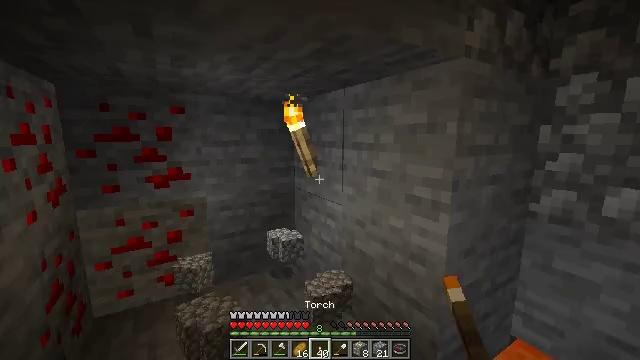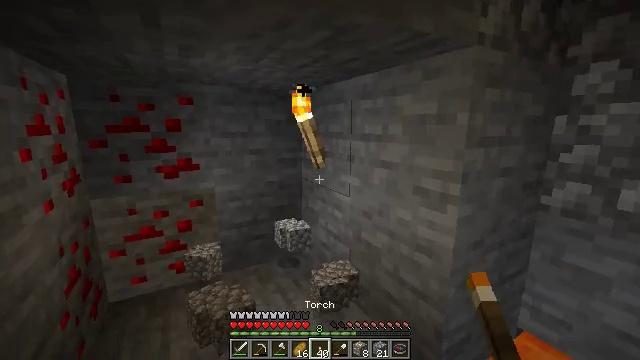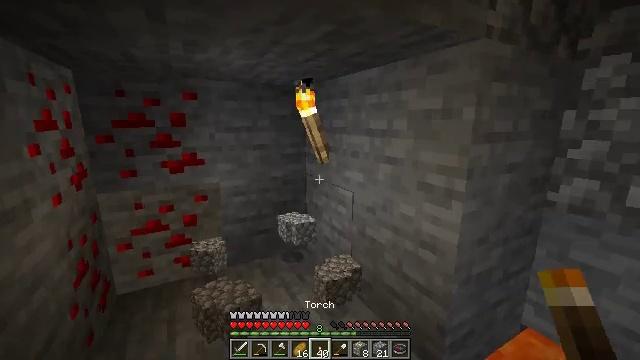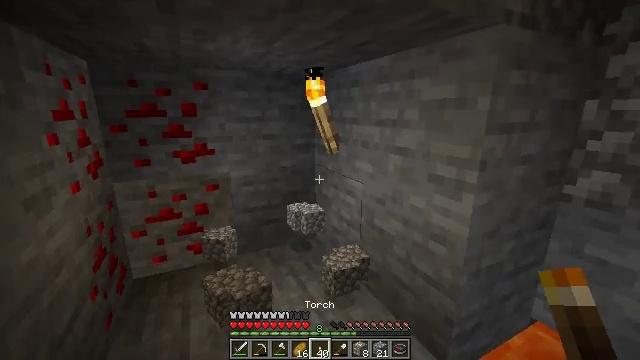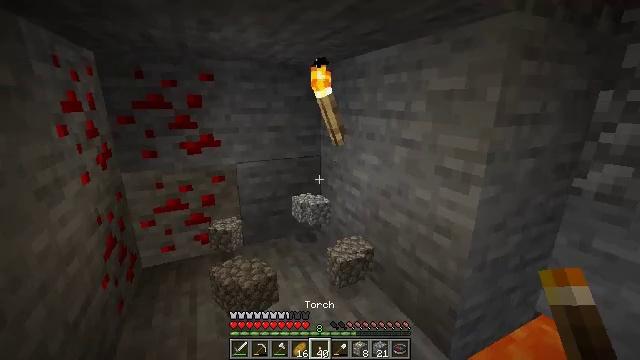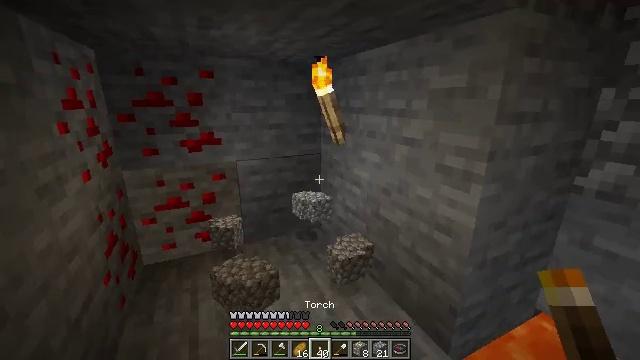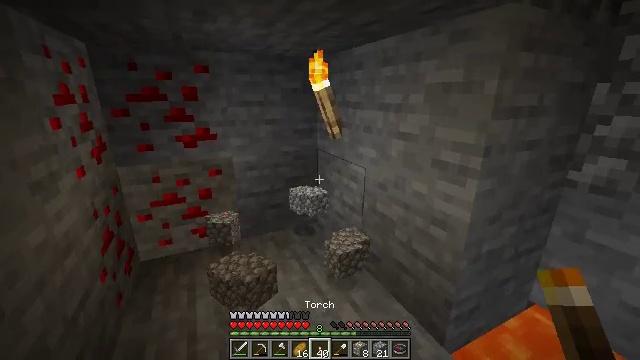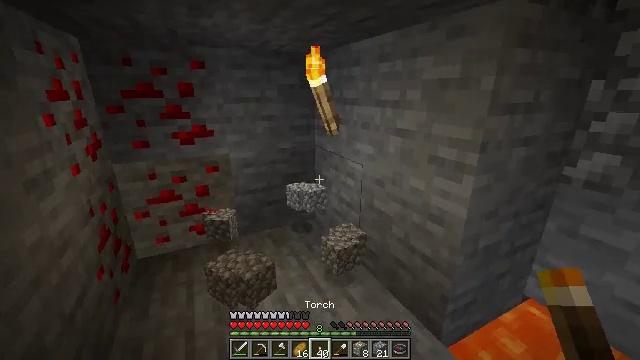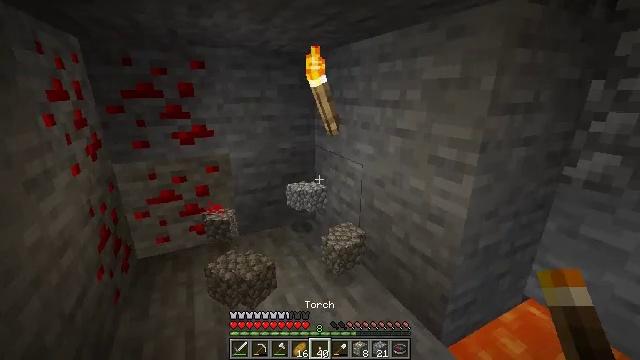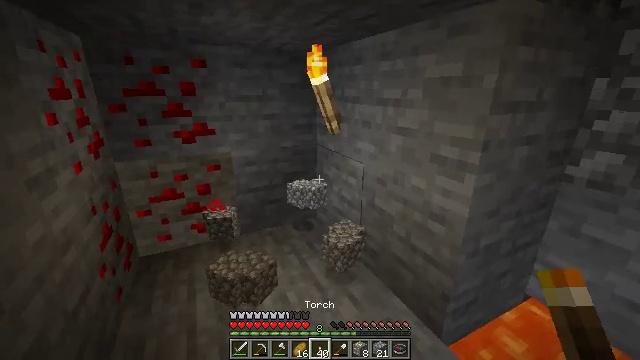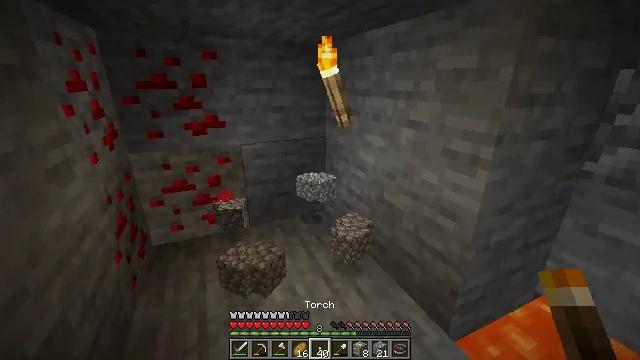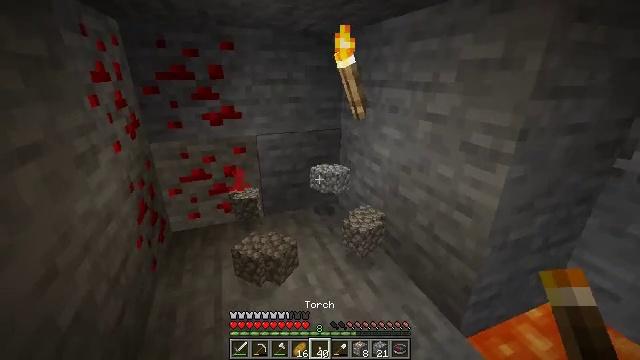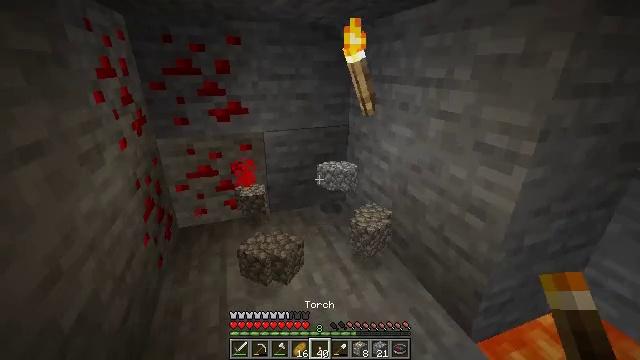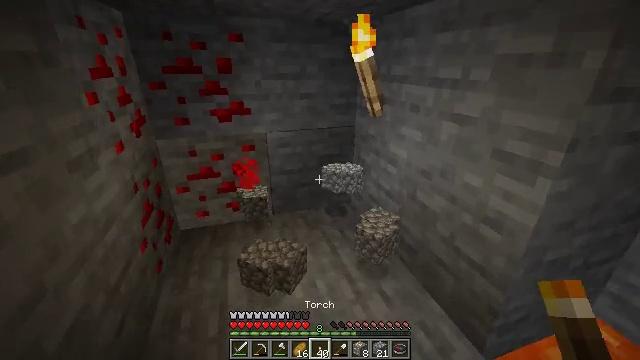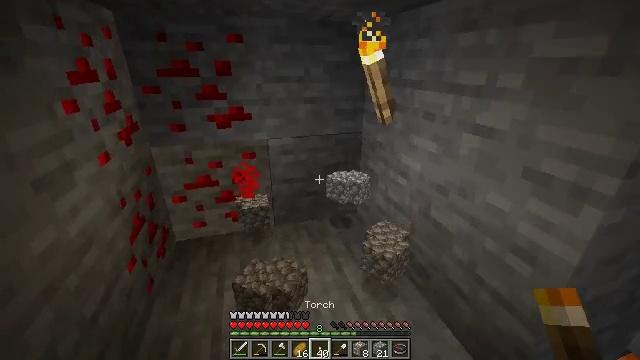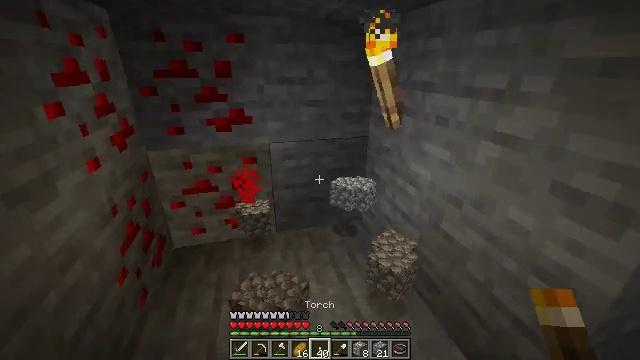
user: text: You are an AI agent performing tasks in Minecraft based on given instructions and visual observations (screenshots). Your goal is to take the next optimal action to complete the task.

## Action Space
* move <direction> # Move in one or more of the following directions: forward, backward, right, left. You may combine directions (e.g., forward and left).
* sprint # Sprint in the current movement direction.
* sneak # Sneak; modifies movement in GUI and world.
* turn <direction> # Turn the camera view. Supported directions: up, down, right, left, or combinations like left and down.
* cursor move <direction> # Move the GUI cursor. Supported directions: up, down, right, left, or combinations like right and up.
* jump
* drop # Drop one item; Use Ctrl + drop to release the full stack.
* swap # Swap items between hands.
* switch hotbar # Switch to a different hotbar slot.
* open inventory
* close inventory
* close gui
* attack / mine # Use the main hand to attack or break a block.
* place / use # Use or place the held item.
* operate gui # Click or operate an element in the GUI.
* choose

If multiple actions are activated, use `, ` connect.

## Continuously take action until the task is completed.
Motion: motion action
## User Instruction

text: Mine stone underground.
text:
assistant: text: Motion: turn left and down
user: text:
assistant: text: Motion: turn down
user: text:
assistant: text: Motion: turn left and down
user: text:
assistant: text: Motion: turn left and down
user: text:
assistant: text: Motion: no_op
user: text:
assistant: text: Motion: turn down
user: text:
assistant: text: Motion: no_op
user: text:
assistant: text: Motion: no_op
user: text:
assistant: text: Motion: no_op
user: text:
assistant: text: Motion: turn left and down
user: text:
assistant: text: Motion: turn left and down
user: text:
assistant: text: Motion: move forward, turn left and down
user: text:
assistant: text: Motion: move forward, turn left
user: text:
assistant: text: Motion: move forward, turn left
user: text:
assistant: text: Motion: move forward, turn left
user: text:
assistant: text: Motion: move forward
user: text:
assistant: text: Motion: move forward
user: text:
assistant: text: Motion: move forward
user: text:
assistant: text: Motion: move forward
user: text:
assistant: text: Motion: move forward
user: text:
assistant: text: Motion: move forward
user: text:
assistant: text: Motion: no_op
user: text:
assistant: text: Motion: no_op
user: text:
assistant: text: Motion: no_op
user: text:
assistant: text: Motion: no_op
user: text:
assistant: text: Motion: move back
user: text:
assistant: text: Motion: move back
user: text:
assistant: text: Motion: move back
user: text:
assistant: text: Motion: move back
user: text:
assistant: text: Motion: move back, turn down